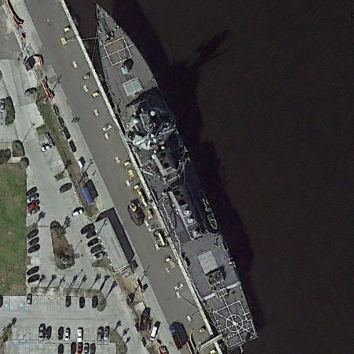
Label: destroyer